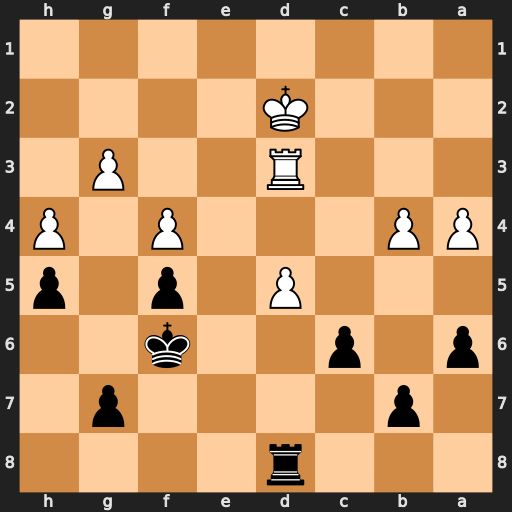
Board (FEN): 3r4/1p4p1/p1p2k2/3P1p1p/PP3P1P/3R2P1/3K4/8
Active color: b
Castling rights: -
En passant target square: -
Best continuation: Rxd5 Rxd5 cxd5